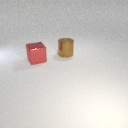
large brown metal cylinder behind large red metal cube